Brain MRI, t1w sequence, axial 2D slice.
Patient: age 33, sex M, weight 90 kg, height 1.9 m
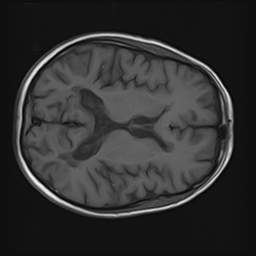